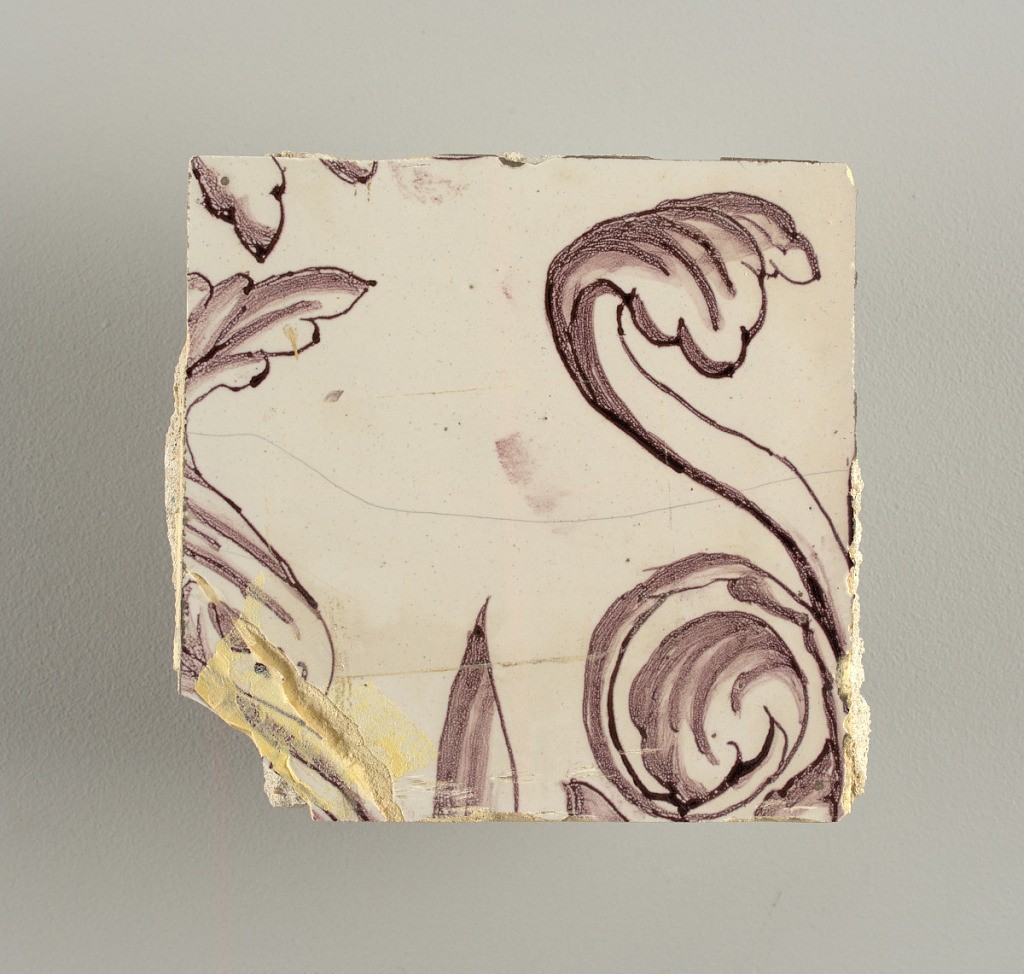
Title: Tile wall facing
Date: ca. 1725
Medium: Tin-glazed earthenware, underglaze
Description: Horizontal rectangle.  Thirty tiles wide and twenty-three tiles high with opening for fireplace eleven tiles wide and ten high.  Foliage arabesques disposed about three vertical axes from which are emphazised by urns at center and right, and at left by the figure of a standing woman carrying an infant on her arm and accompanied by two children.